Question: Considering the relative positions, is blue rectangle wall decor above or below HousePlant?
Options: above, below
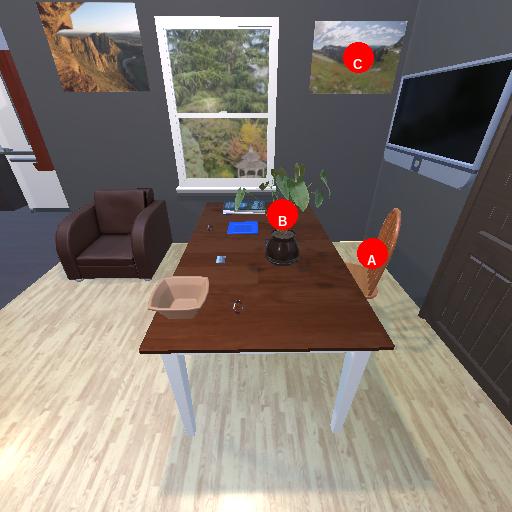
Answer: above